Field crop: maize
Growth stage: 1
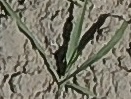
Species: sorghum